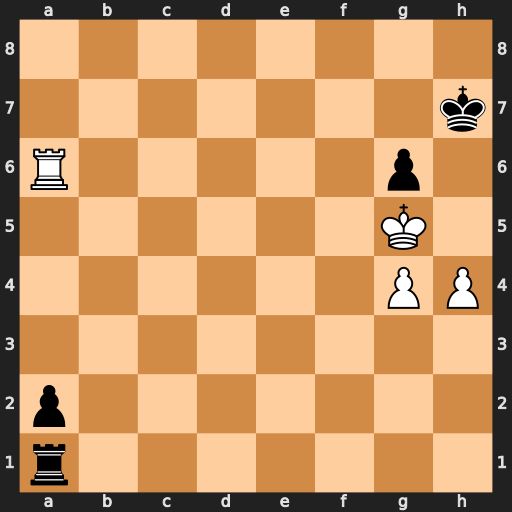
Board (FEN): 8/7k/R5p1/6K1/6PP/8/p7/r7
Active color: w
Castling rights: -
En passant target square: -
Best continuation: Ra7+ Kg8 Kxg6